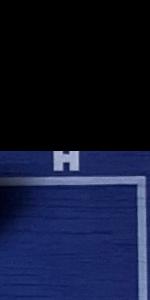
Label: Empty